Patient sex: M
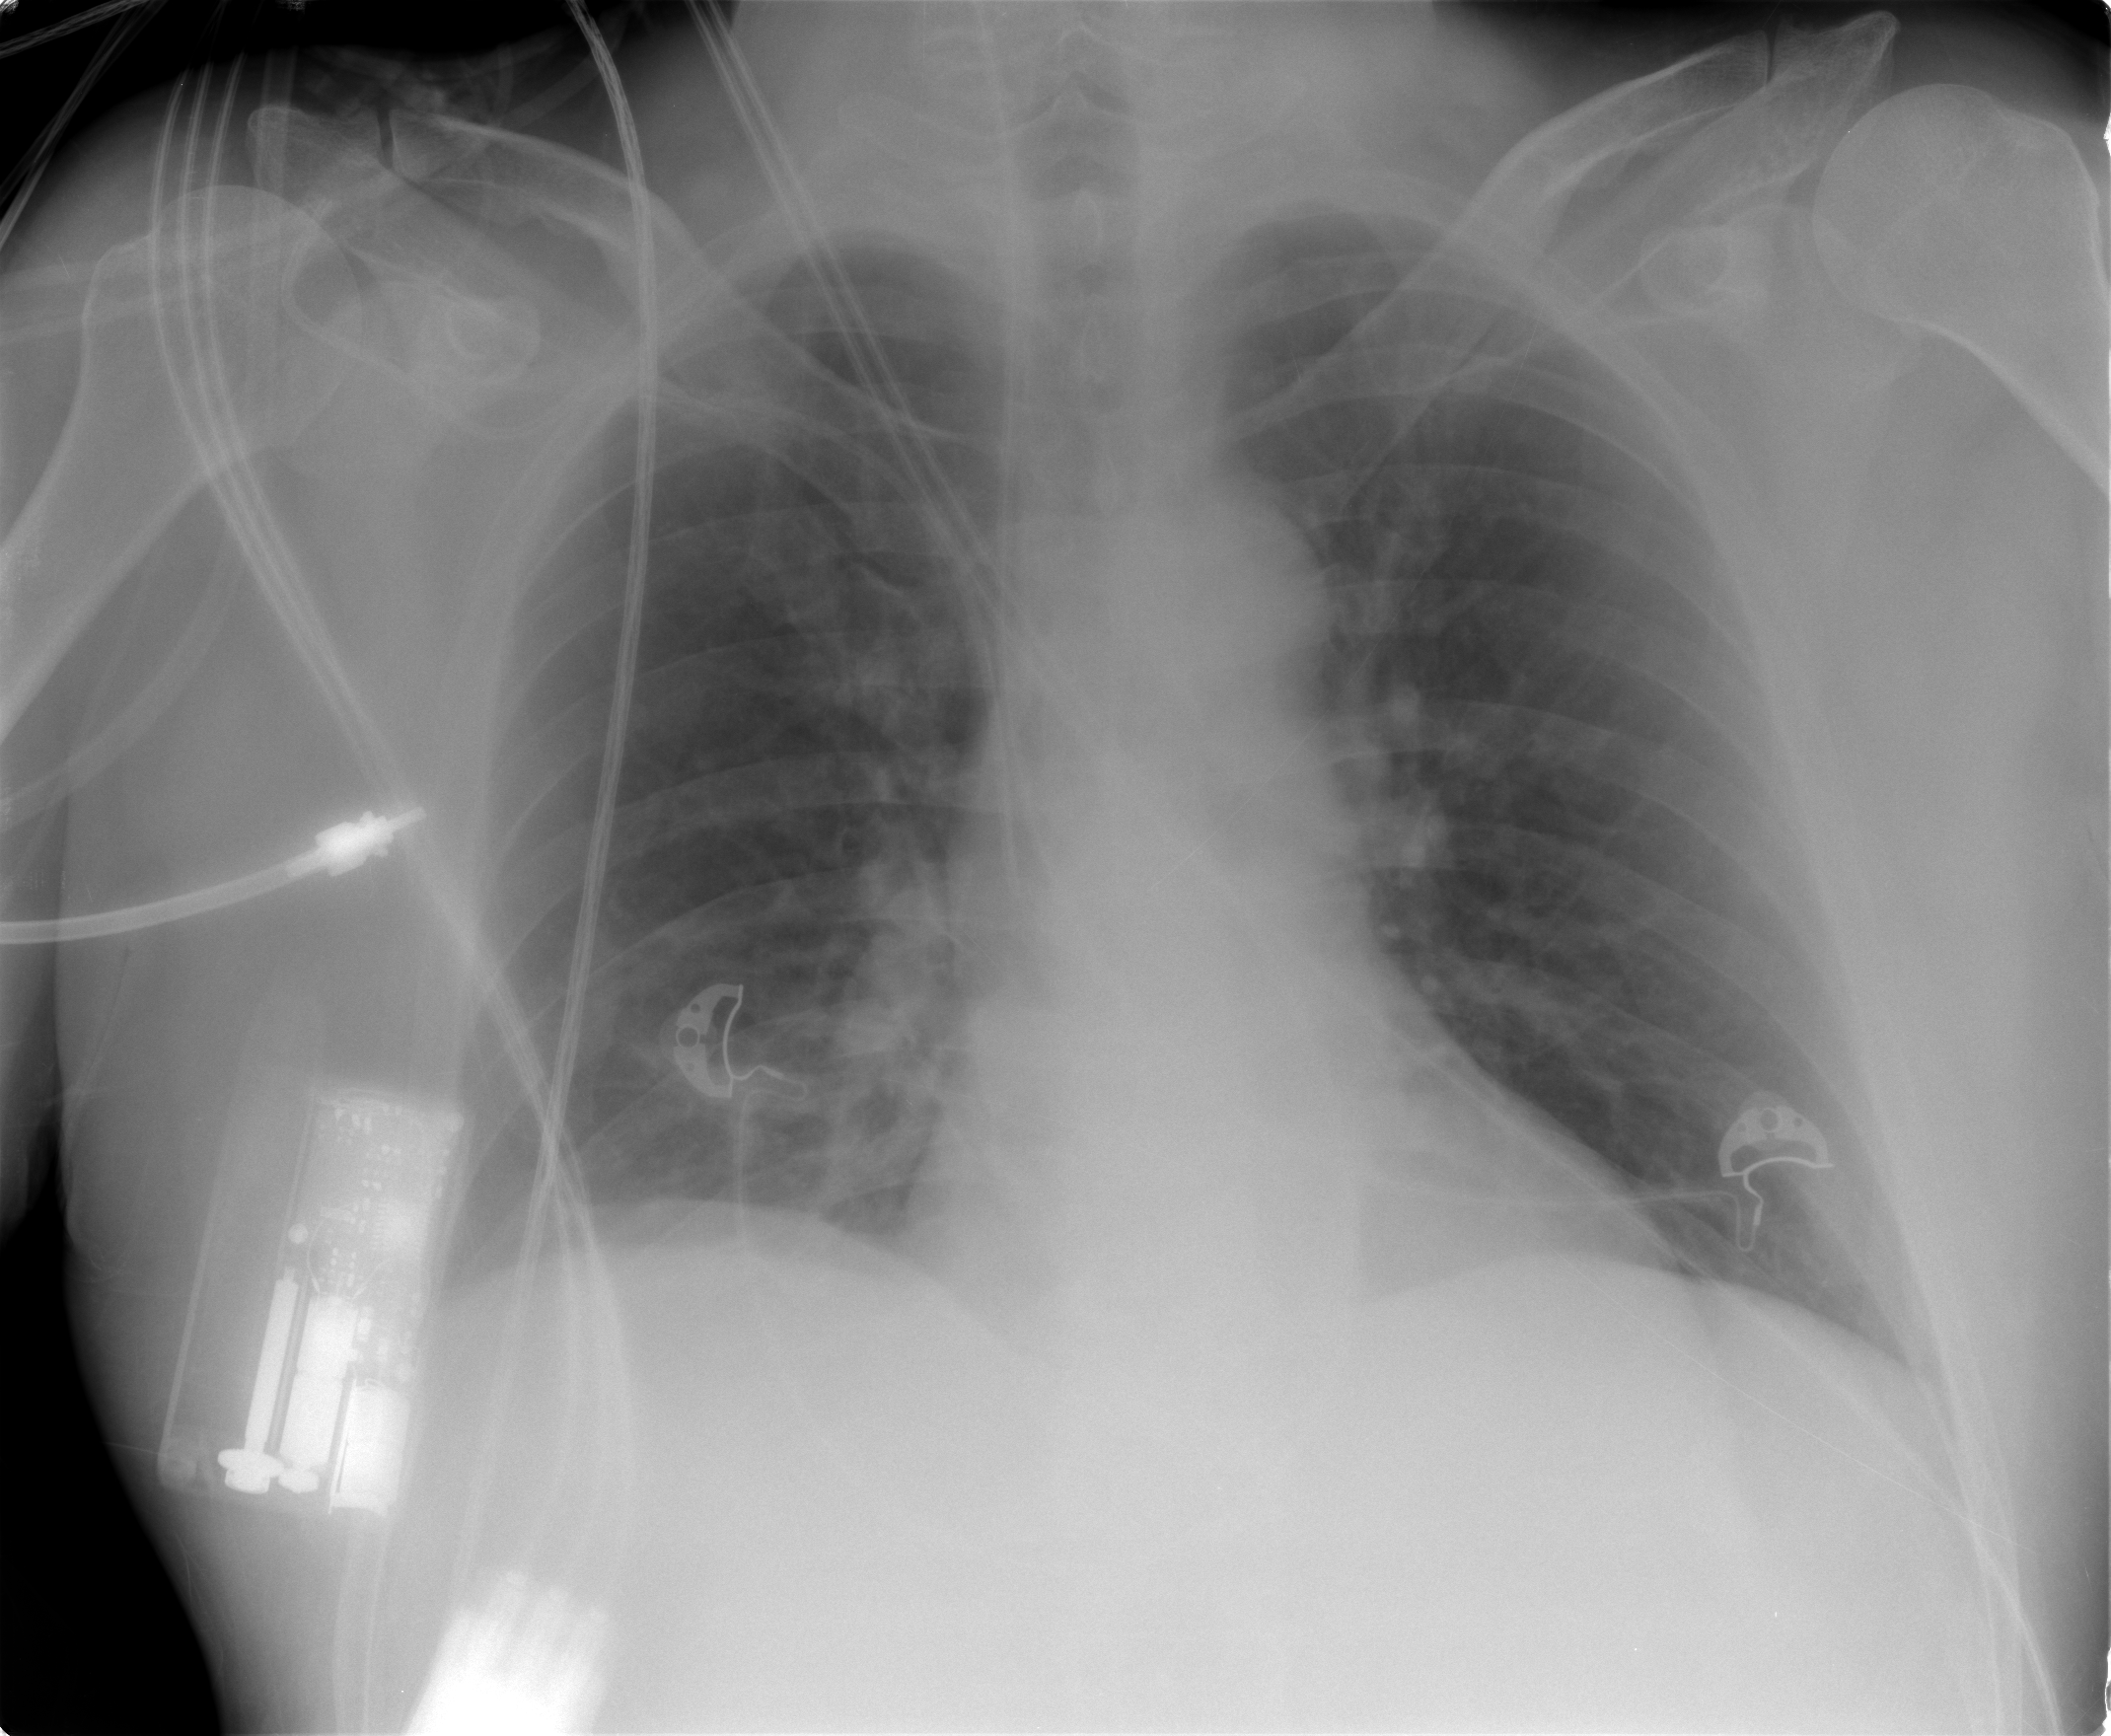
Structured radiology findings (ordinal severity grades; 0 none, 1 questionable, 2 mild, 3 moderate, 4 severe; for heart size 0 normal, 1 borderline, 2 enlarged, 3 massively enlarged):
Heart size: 0
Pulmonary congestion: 1
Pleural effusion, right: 0
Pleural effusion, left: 0
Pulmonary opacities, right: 0
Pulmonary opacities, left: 0
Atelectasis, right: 0
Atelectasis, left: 0